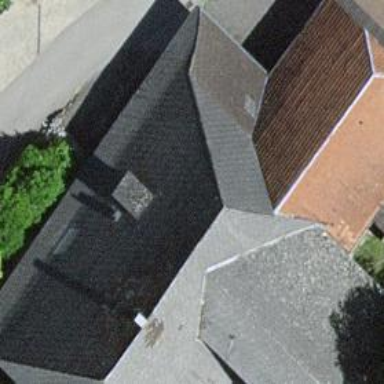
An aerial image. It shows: Farm building.